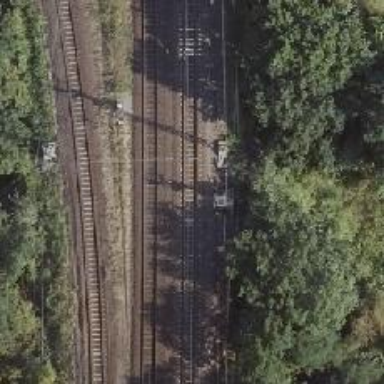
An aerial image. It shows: Railway signal.